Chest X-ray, PA view. Patient: 37 years old, sex F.
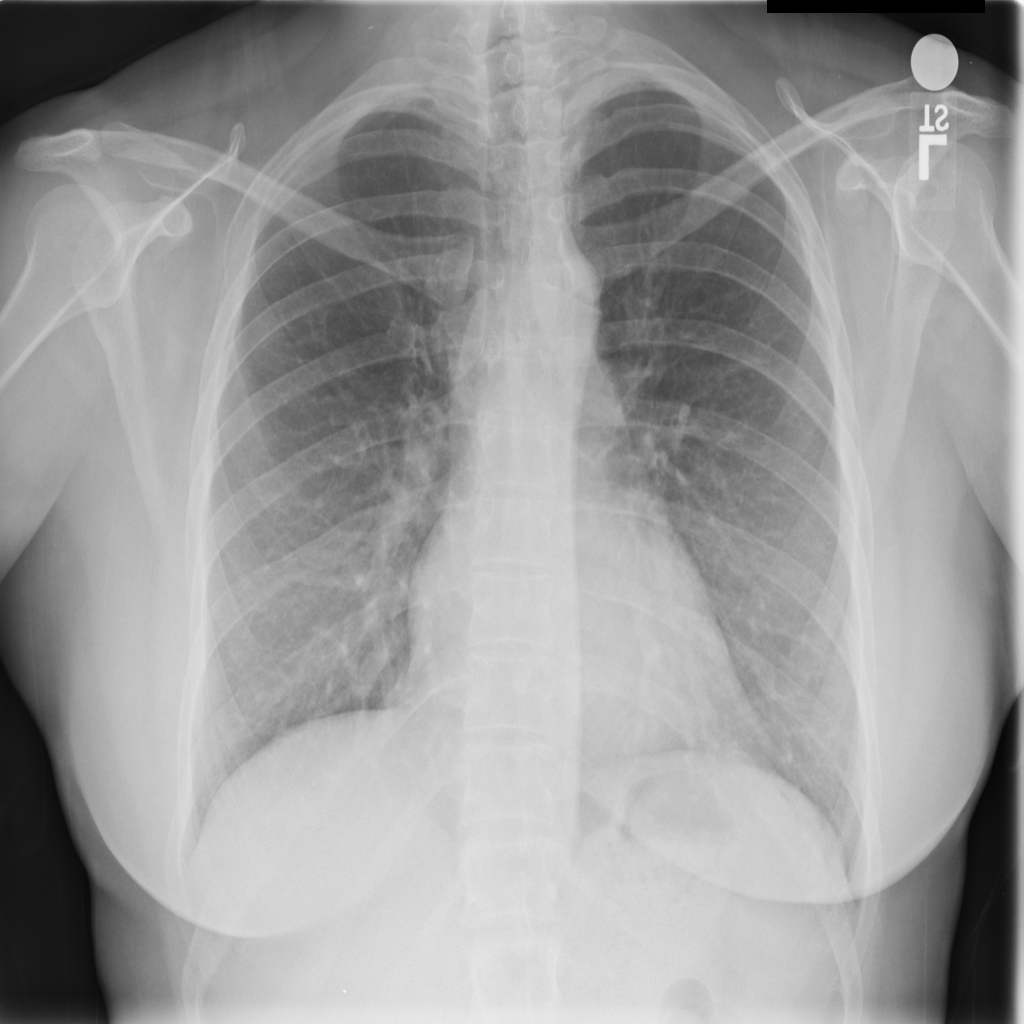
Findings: No Finding